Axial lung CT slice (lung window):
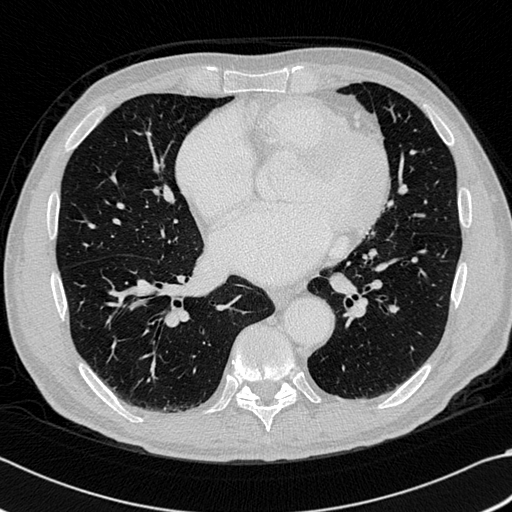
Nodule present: no